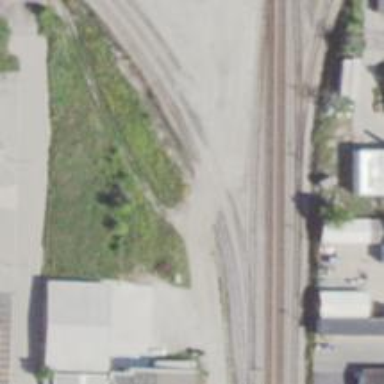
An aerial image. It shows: Railway spur service.